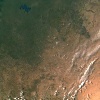
Label: land